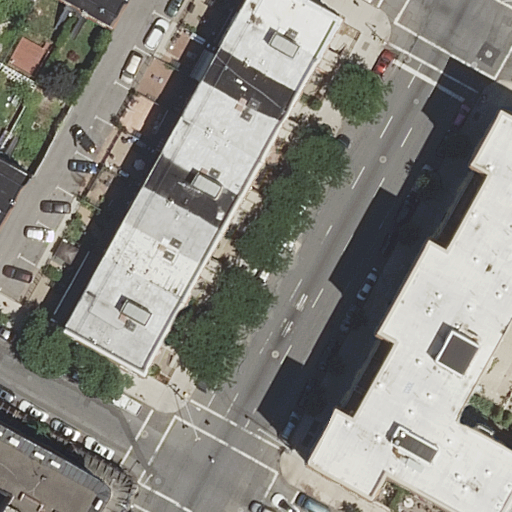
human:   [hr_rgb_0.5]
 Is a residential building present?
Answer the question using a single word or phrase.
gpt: yes

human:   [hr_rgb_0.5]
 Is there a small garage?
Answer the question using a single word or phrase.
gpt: no

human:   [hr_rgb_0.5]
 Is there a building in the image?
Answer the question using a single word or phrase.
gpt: yes

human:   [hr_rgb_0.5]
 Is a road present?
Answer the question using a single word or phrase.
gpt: yes

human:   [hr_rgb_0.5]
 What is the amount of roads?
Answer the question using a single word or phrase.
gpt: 4

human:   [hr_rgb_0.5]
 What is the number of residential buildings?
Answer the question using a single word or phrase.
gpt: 16

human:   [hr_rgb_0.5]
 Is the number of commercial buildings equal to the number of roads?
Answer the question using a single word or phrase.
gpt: no

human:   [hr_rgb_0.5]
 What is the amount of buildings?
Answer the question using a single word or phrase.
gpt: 16

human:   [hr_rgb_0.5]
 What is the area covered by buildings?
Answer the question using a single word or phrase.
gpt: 2231m2

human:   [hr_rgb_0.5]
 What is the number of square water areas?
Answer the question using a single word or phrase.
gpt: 0

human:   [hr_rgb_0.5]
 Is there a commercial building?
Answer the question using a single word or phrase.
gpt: no

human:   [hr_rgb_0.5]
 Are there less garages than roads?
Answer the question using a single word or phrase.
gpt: yes

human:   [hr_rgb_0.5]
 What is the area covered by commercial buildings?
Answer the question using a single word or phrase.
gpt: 0m2

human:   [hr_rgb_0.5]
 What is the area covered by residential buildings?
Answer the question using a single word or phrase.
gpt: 2231m2

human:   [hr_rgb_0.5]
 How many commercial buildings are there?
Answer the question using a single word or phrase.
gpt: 0

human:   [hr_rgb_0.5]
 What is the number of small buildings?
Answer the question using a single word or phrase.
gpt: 3

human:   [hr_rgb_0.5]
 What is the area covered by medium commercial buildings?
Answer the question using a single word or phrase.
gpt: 0m2

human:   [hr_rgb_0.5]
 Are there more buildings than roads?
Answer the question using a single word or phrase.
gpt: yes

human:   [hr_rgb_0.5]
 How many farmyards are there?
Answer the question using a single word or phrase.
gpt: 0

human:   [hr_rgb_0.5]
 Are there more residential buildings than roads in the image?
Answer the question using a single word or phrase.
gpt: yes

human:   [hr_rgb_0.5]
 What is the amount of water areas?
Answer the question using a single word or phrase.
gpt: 0

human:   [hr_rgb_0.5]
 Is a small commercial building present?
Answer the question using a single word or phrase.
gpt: no

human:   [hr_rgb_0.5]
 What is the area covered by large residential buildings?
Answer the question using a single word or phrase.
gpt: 0m2

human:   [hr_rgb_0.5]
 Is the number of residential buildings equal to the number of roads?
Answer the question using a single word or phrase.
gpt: no

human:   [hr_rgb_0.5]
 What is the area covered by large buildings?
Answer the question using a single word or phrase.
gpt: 0m2

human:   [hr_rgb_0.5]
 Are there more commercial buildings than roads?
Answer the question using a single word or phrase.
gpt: no

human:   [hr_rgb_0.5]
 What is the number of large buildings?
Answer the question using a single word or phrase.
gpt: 0

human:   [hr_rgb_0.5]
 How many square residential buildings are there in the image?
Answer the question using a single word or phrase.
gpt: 0

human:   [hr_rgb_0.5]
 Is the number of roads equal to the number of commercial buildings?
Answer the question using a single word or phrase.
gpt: no

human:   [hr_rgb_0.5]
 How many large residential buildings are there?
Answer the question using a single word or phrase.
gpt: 0

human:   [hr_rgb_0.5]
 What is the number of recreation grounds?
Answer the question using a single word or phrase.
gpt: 0

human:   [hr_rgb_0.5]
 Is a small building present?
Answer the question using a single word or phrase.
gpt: yes

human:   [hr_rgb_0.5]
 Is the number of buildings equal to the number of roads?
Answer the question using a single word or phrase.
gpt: no

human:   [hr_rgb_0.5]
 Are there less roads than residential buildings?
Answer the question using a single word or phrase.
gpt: yes

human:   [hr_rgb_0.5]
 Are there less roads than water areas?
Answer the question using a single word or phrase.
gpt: no

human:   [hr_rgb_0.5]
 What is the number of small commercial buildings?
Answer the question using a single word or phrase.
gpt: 0

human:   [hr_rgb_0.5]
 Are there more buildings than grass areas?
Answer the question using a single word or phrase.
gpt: yes

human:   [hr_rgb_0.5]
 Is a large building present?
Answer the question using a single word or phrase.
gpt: no

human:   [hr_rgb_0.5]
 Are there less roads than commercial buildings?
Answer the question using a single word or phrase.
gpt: no

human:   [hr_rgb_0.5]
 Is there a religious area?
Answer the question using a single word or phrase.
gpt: no

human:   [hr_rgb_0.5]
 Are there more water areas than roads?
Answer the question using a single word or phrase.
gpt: no

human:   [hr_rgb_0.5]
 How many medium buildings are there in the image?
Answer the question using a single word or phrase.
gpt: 13

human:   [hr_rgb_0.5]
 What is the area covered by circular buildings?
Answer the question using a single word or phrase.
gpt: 0m2

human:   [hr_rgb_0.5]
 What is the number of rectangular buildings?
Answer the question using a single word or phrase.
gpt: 15

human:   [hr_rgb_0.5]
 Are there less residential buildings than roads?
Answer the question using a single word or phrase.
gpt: no

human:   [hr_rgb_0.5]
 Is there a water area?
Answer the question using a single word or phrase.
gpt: no

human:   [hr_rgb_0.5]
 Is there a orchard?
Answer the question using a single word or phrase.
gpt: no

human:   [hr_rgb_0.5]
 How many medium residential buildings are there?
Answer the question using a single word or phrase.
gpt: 13

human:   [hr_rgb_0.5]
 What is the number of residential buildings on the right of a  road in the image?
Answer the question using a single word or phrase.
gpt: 12

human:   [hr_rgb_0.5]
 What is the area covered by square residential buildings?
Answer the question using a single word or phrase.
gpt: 0m2

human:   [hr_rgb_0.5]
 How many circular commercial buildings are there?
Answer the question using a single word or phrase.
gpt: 0

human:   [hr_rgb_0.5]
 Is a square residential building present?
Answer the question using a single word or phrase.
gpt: no

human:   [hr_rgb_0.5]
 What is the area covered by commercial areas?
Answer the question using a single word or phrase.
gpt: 0m2

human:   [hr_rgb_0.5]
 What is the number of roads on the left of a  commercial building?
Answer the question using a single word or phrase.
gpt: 0

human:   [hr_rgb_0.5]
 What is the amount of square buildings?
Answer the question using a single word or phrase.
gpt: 0

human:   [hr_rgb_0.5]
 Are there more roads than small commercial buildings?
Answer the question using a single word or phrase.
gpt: yes

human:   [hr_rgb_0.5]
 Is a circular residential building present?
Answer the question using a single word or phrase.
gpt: no

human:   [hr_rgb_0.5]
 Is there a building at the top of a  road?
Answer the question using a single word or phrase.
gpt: yes

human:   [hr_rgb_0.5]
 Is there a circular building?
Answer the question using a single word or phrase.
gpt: no

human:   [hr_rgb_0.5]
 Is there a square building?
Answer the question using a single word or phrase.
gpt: no

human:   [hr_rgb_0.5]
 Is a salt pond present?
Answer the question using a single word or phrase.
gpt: no

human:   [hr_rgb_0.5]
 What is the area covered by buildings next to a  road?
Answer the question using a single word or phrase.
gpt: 2231m2

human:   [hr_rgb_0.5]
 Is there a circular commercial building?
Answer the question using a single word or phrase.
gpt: no

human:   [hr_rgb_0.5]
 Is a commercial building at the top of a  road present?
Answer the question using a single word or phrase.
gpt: no